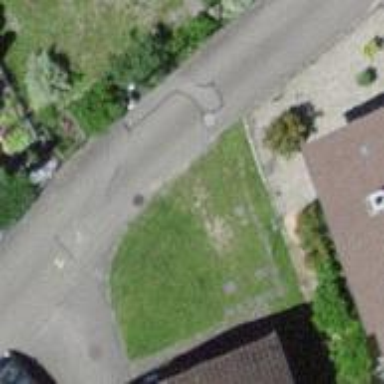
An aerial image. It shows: Smoothly paved residential road.